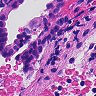
Metastatic tissue present: yes